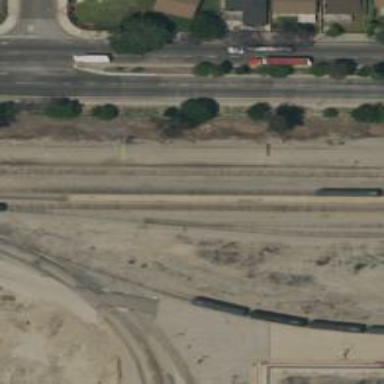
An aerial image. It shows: Railway spur service.